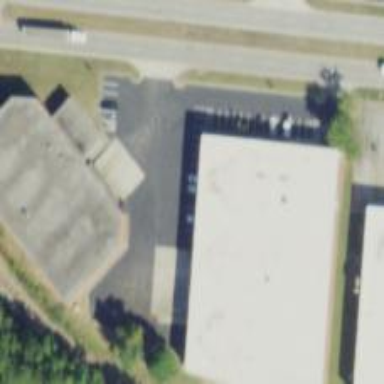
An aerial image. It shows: Warehouse.